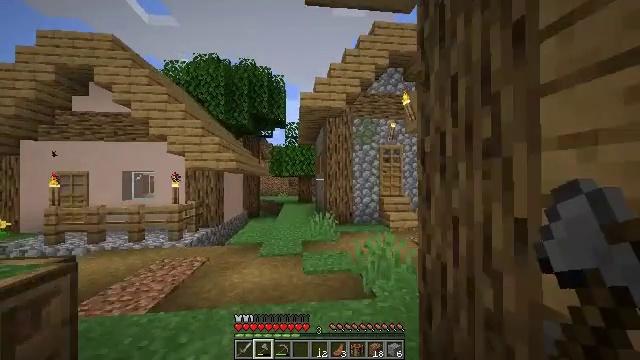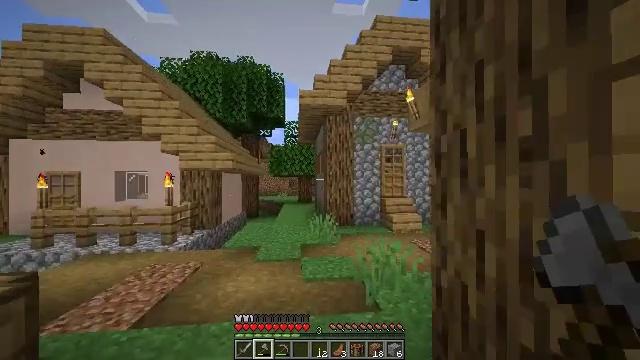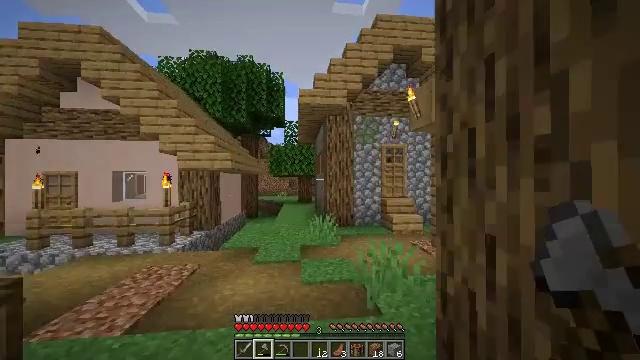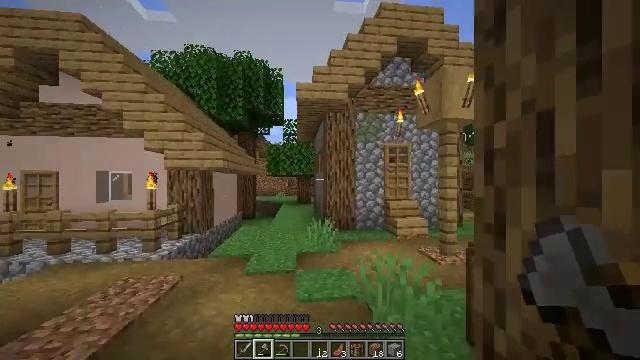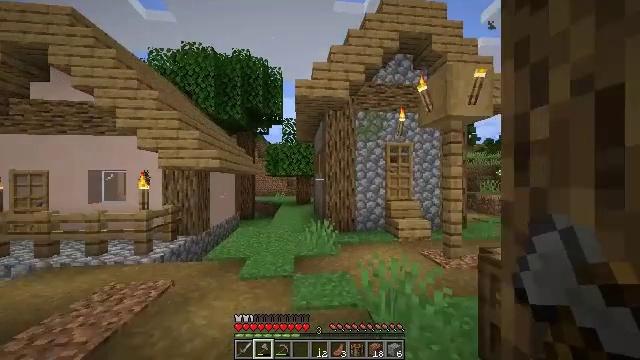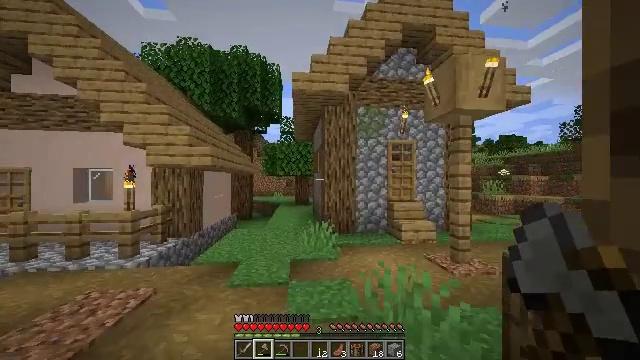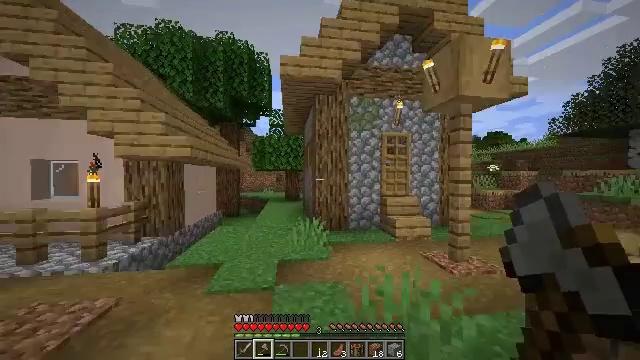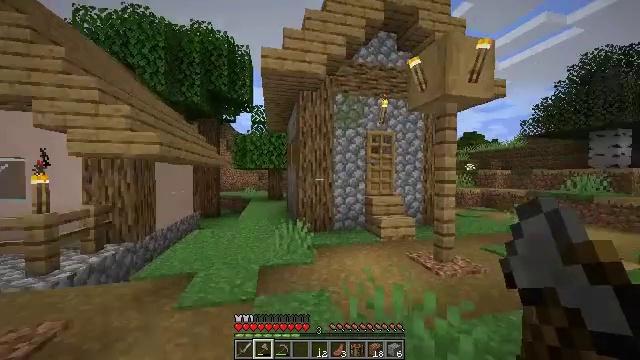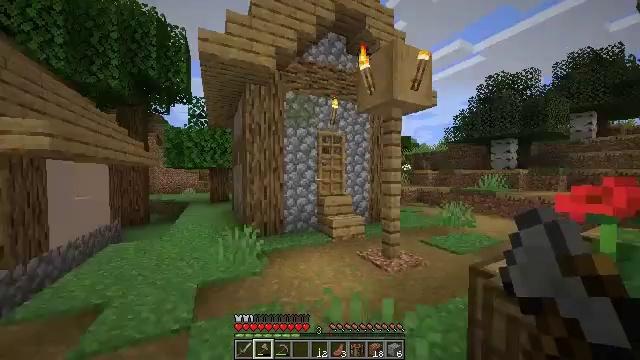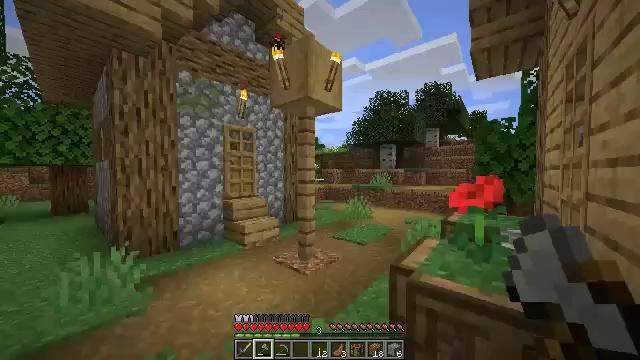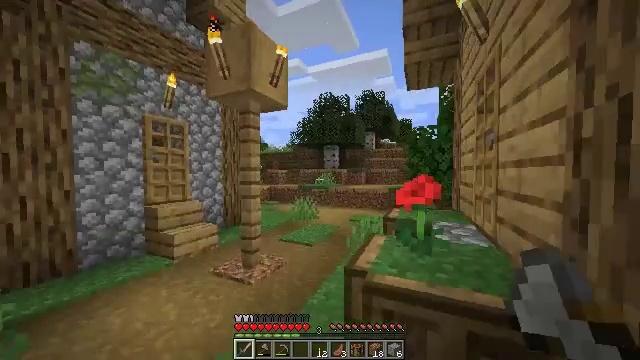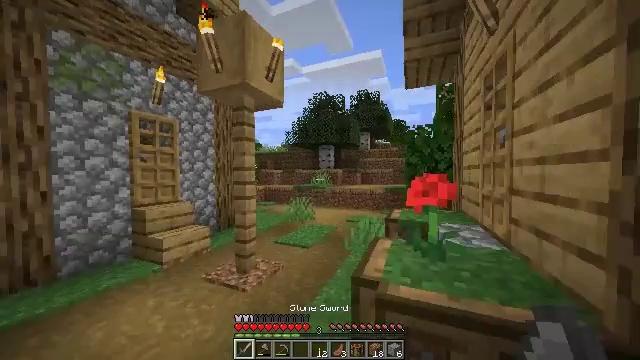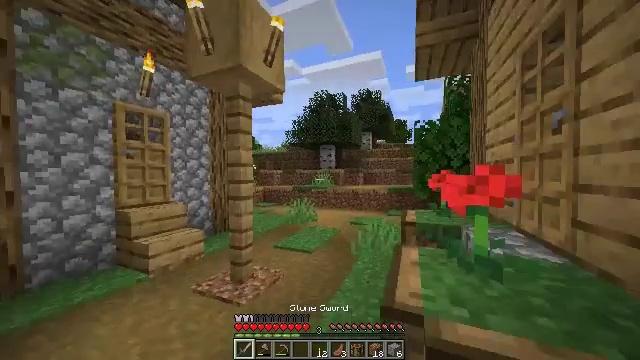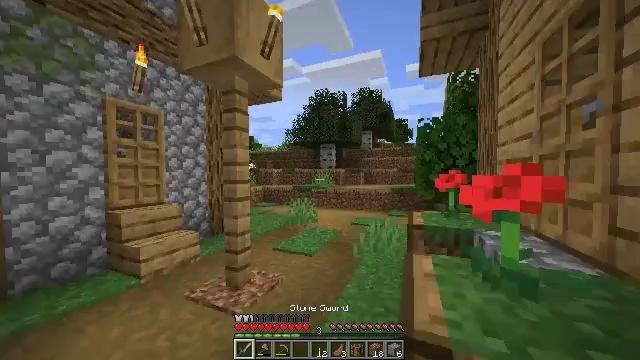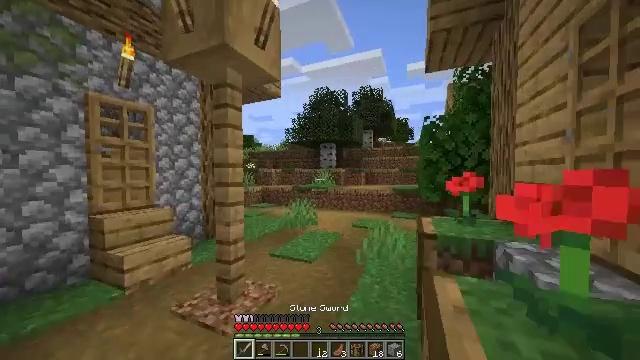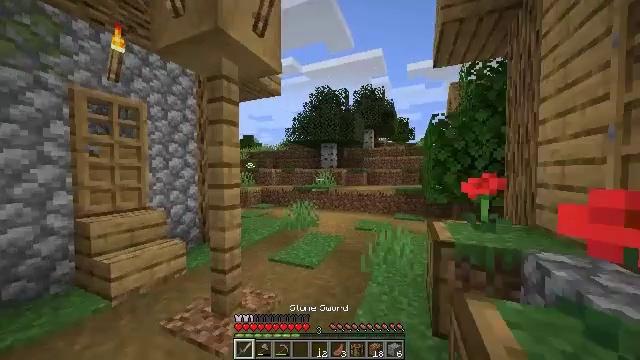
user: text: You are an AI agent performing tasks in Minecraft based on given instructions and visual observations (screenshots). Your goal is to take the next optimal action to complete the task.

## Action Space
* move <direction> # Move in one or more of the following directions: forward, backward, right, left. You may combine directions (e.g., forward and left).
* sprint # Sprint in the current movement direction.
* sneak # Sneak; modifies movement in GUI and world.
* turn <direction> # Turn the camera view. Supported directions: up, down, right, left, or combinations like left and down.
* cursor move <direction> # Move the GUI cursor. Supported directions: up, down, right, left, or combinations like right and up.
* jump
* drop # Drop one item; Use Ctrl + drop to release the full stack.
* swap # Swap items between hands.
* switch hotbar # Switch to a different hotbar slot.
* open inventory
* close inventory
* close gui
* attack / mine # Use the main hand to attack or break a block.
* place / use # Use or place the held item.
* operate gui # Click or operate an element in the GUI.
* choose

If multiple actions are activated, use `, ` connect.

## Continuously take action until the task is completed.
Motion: motion action
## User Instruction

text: Break the potato plant to gather potatoes.
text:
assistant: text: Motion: move forward
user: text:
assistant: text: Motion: move forward
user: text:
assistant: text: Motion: move forward
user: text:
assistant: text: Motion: move forward
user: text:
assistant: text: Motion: move forward
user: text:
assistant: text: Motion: move forward, turn right and down
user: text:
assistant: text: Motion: move forward, turn right
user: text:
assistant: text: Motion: move forward, turn right
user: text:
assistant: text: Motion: move forward, turn right
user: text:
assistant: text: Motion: move forward, turn right, switch to hotbar 1
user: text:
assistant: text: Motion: move forward, turn right, switch to hotbar 1
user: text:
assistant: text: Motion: move forward
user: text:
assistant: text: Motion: move forward
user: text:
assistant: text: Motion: move forward
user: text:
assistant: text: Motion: move forward
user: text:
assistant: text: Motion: move forward
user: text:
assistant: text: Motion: move forward and move left
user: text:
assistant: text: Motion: move forward and move left, turn right and down
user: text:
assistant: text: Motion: move forward and move left, turn right
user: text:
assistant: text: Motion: move forward and move left, turn right and up
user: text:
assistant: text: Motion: move forward, turn right and up
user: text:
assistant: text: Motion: move forward, sprint, turn right
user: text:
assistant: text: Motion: move forward, sprint
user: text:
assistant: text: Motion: move forward, turn up
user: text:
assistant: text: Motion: move forward, turn right
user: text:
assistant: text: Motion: move forward
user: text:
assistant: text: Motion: move forward
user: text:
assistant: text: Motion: move forward
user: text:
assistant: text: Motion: move forward
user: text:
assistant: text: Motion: move forward